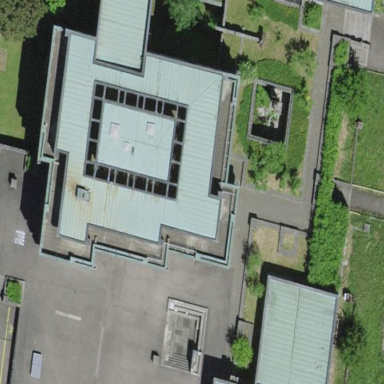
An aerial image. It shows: School building.